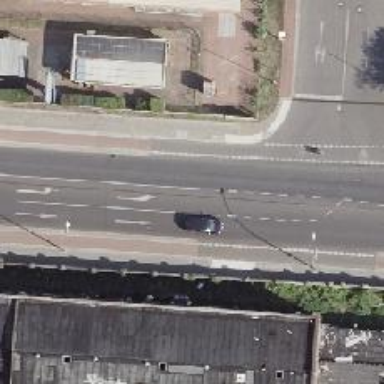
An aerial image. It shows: Secondary asphalt road with separate cycle track. Both sides have sidewalks and lane markings are present.